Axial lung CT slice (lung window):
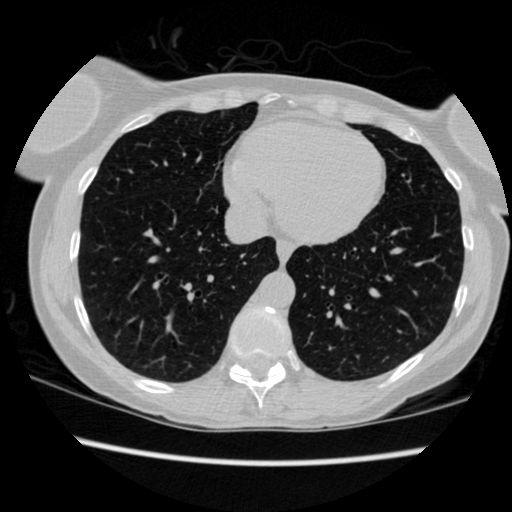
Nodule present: no